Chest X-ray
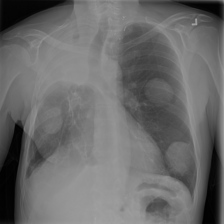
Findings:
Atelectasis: negative
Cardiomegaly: negative
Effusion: negative
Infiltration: negative
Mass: negative
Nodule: negative
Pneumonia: negative
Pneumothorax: negative
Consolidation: negative
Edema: negative
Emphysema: negative
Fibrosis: negative
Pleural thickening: negative
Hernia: negative